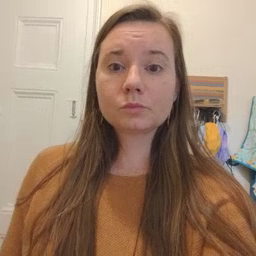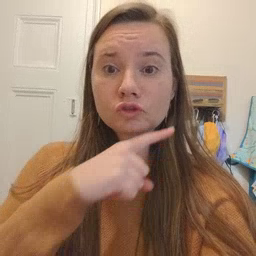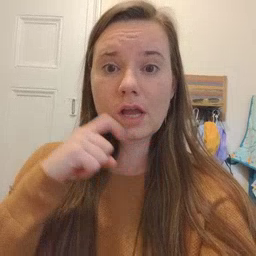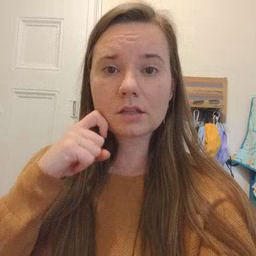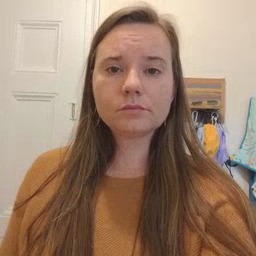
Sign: dry